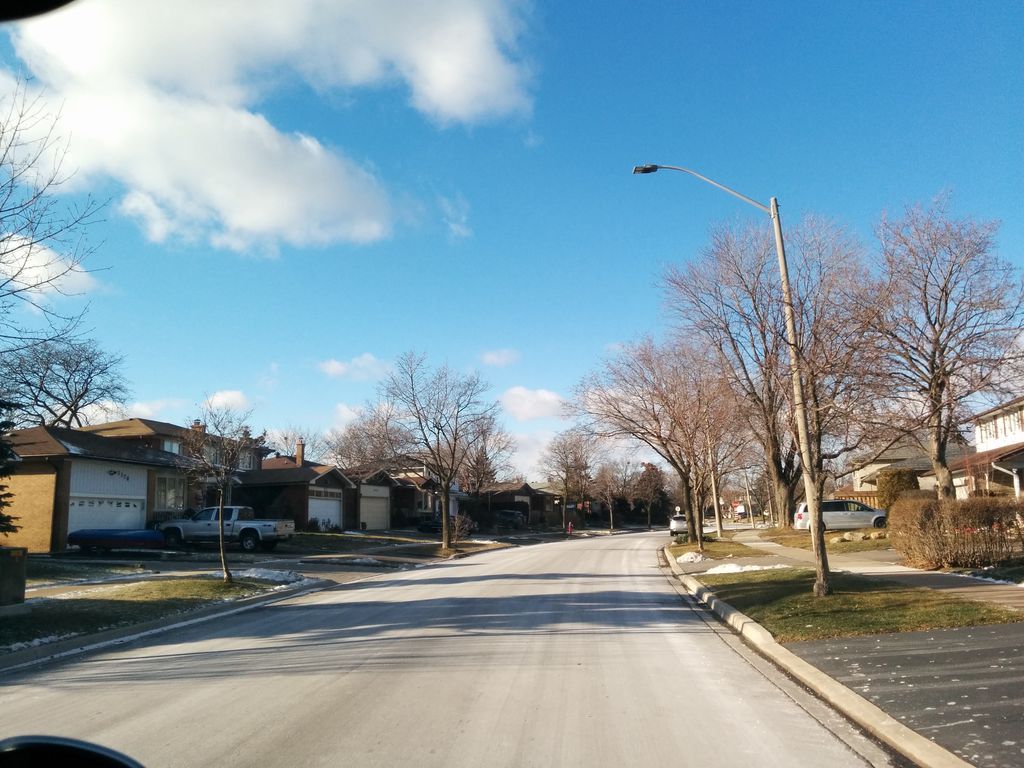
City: toronto